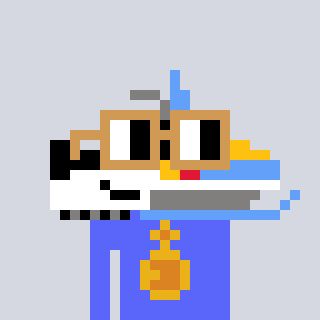
a pixel art character with square brown glasses, a snowmobile-shaped head and a purple-colored body on a cool background